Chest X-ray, PA view. Patient: 58 years old, sex F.
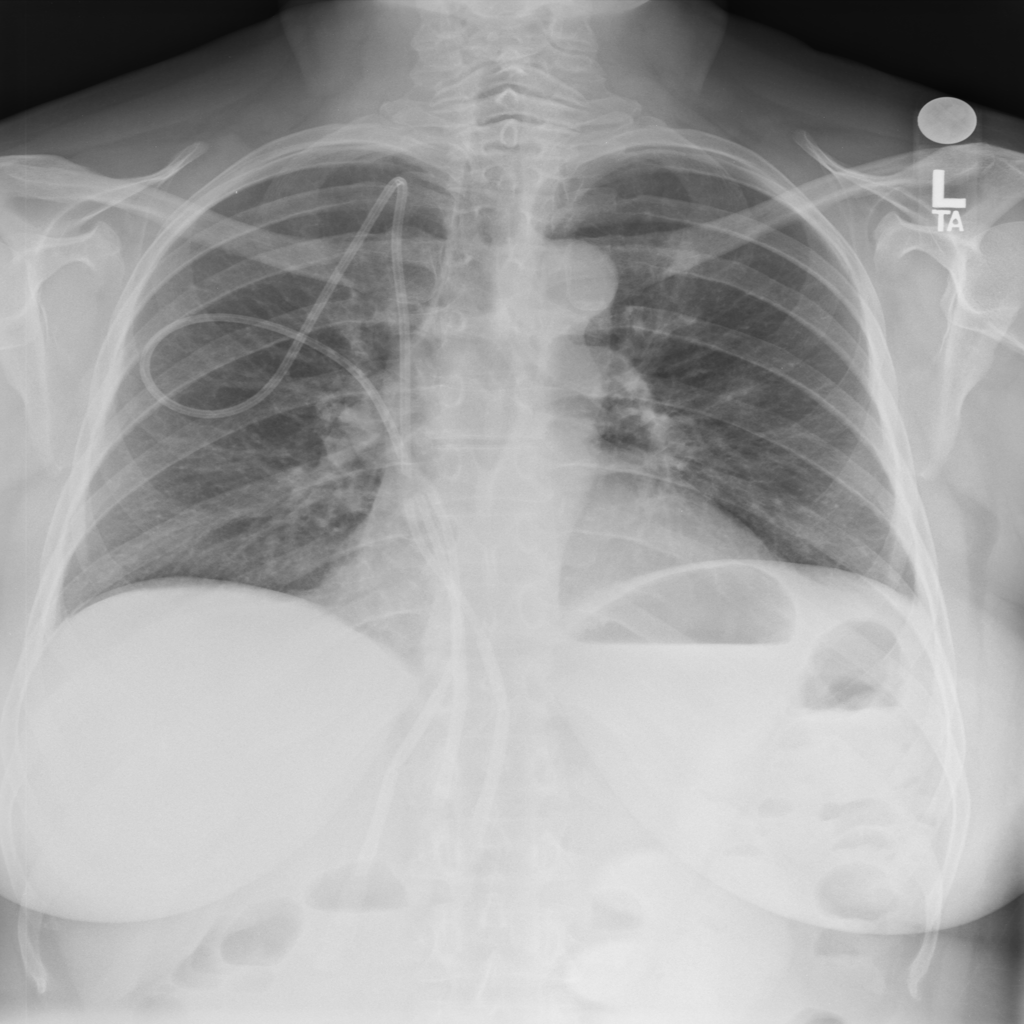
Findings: No Finding